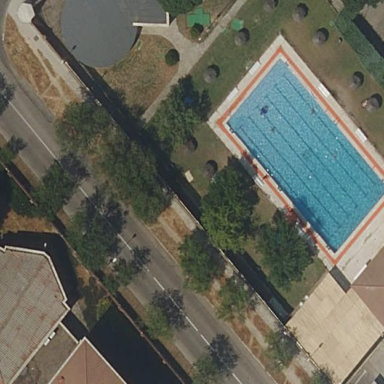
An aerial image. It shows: Swimming pool located in leisure land.